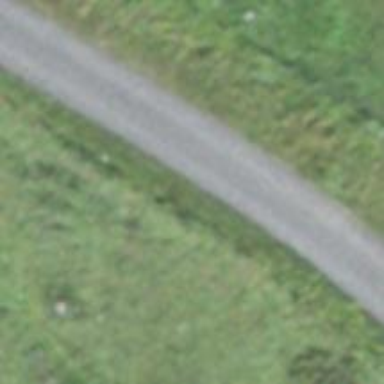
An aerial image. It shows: Unclassified road with paved surface.